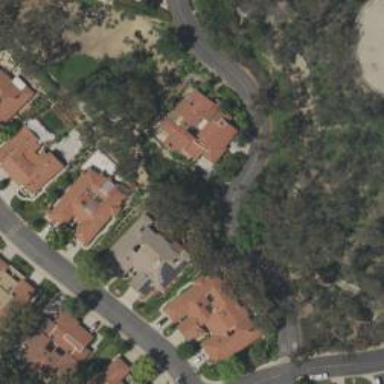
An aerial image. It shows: Residential road.